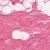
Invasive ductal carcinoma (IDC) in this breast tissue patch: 0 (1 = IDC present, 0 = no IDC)